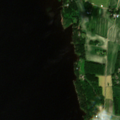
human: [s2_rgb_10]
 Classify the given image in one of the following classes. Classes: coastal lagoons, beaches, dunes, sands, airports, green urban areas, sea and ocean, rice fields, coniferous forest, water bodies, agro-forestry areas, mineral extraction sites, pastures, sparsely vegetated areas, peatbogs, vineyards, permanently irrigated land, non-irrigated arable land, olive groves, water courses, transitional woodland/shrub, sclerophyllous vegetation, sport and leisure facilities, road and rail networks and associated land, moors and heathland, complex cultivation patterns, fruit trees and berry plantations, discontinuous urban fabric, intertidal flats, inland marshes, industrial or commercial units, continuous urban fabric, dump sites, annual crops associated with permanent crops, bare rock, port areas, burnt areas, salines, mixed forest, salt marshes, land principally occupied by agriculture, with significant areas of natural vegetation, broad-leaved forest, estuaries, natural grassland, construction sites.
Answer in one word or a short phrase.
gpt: non-irrigated arable land, land principally occupied by agriculture, with significant areas of natural vegetation, water bodies